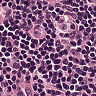
Metastatic tissue present: no